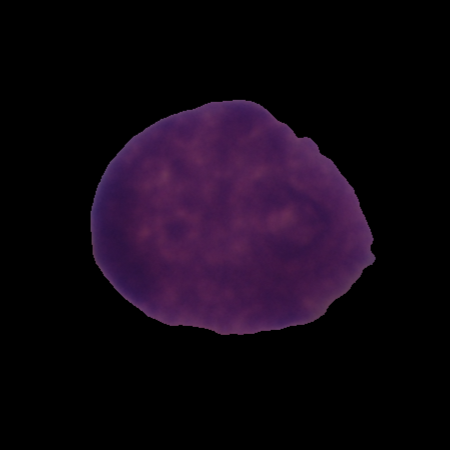
Label: cancer